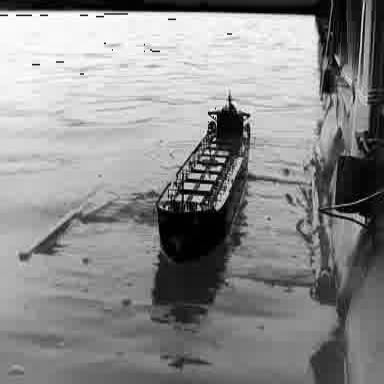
There is a liner in the infrared image.